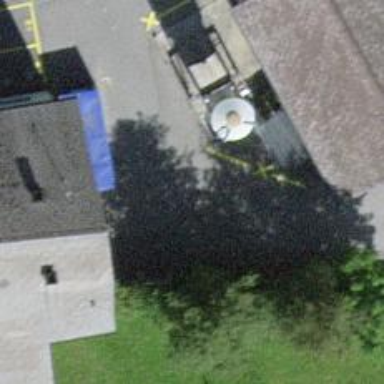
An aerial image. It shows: Toilets.